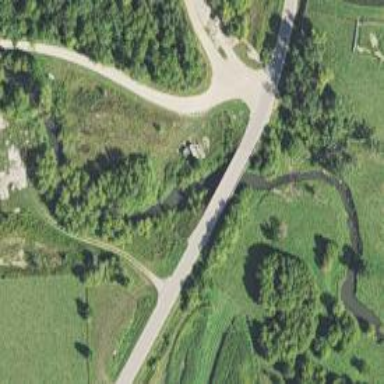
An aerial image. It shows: Secondary road with bridge.